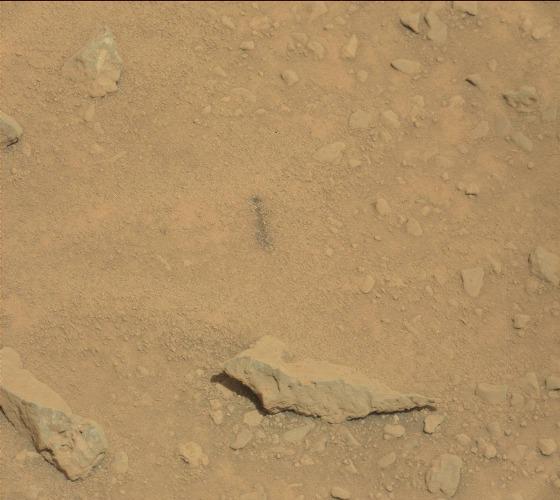
Terrain classes present: Bedrock, Gravel / Sand / Soil, Rock, Shadow